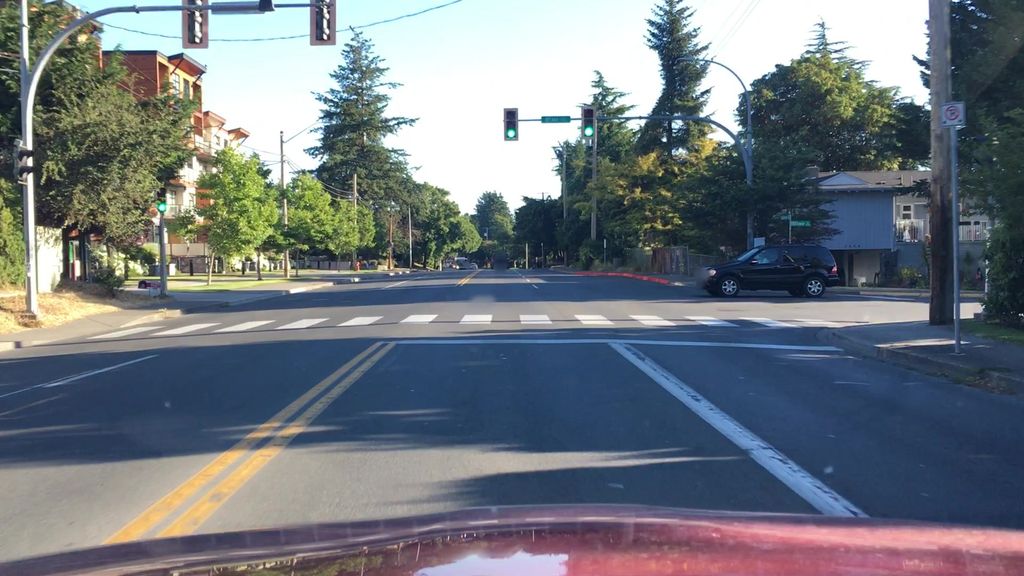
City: victoria